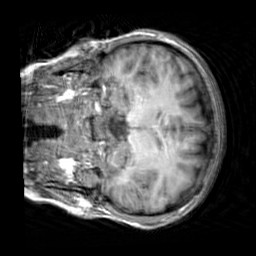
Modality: T1w
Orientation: coronal
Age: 21
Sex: female
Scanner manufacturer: siemens
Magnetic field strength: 3 T
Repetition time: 2.3 s
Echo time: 0.00303 s